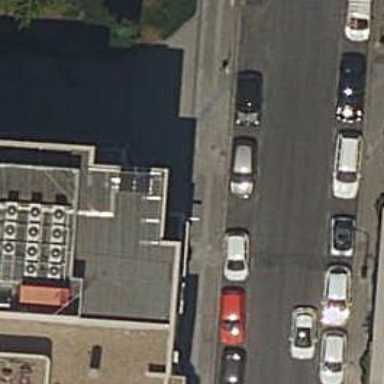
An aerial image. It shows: Motorcycle parking facility.